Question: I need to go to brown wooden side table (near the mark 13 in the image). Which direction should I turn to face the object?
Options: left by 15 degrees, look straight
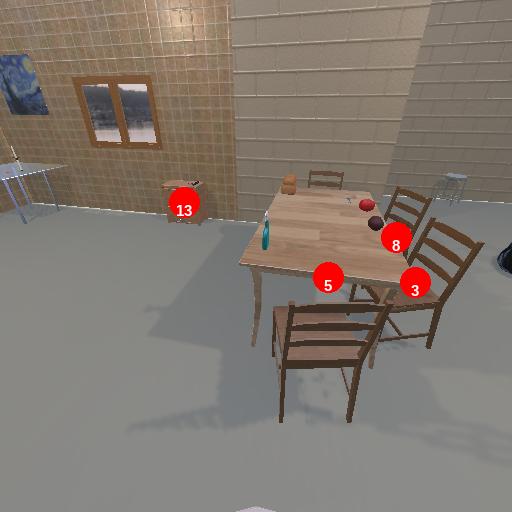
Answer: left by 15 degrees